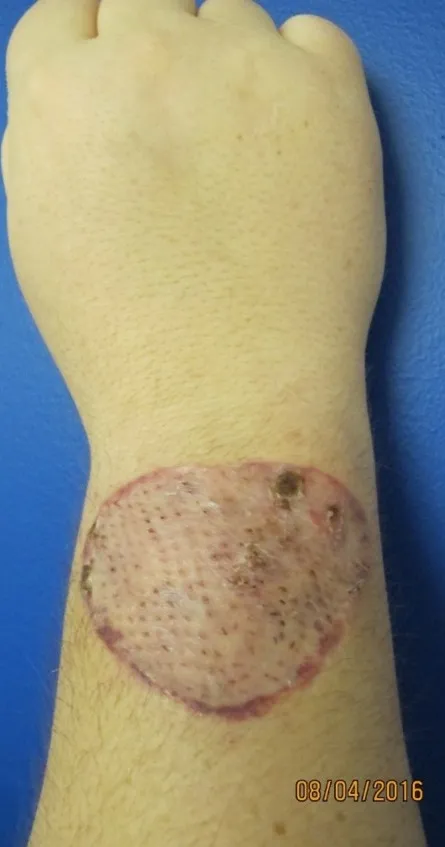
Hundred per cent split-thickness skin graft take, 2 wk post-excisional debridement and autografting.
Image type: medical_photograph (skin_photograph)